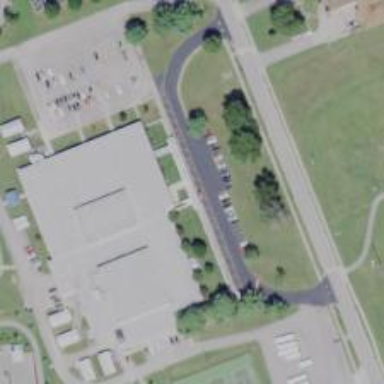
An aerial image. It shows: Middle School with the amenity tag in OpenStreetMap.